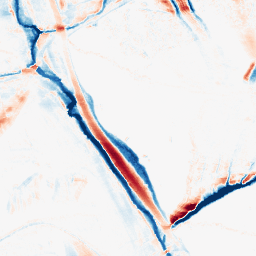
Category: morphological
Decomposition family: morphological_ellipse
Decomposition parameters: operation: average
width: 10
height: 30
Upsampling method: bspline
Upsampling parameters: scale: 4
Upsampling scale: 4